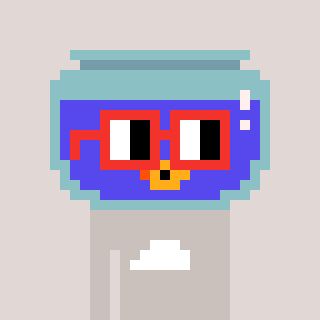
a pixel art character with square red glasses, a goldfish-shaped head and a foggrey-colored body on a warm background